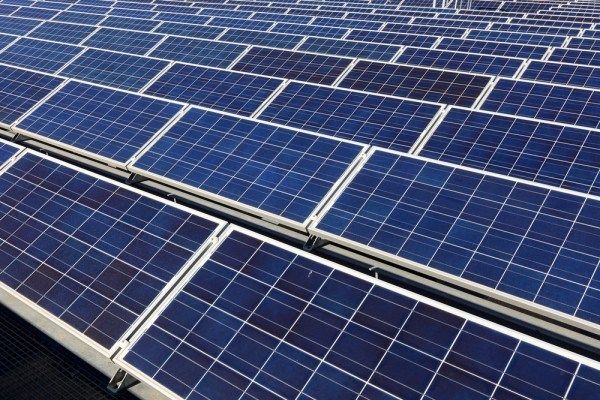
Label: Clean